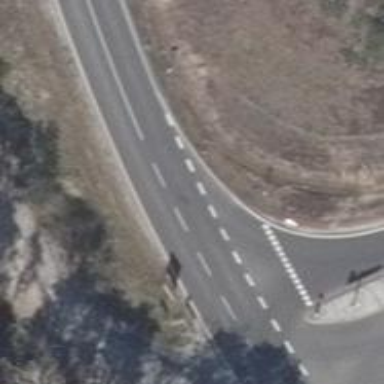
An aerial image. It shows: Secondary road with asphalt surface.